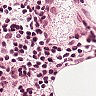
Metastatic tissue present: no